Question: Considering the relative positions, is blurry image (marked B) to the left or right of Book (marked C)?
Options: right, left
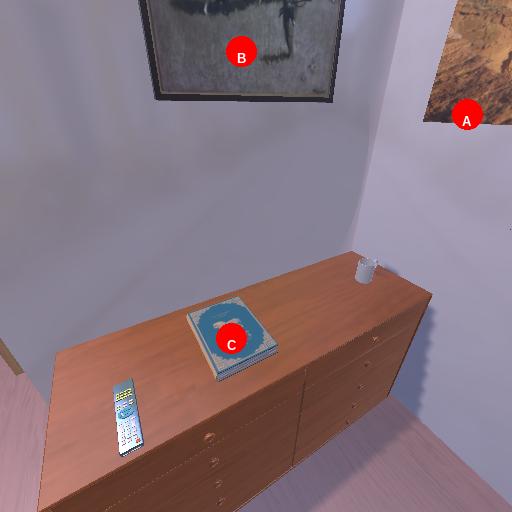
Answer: right